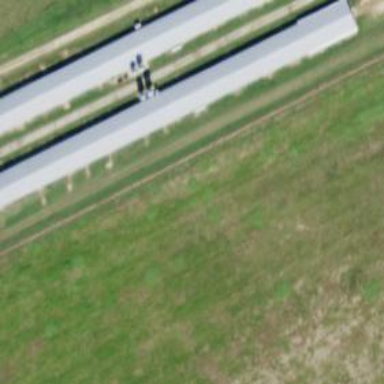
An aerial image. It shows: Poultry house.